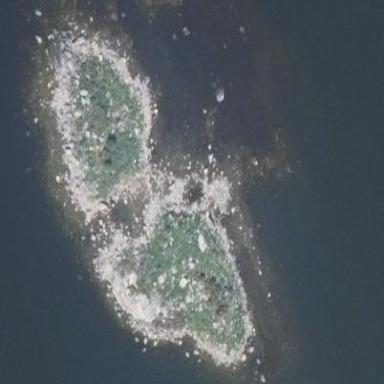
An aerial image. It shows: Islet located along the natural coastline.